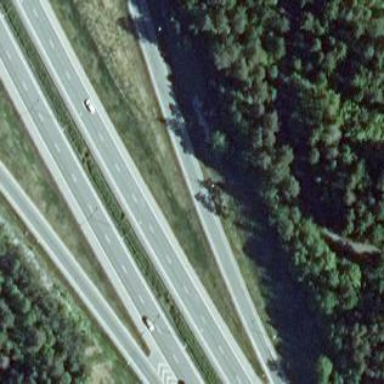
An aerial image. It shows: Tertiary motorway link with functional classification.